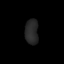
Tissue: lung
Cell type: Myeloid cells
Senescence score: 0.1264
Nuclear area (px): 328
Mean DAPI intensity: 39.604